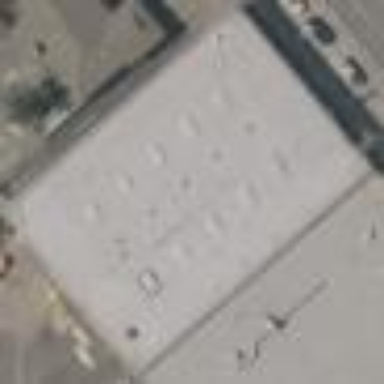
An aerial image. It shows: Warehouse.